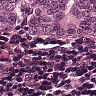
Metastatic tissue present: yes